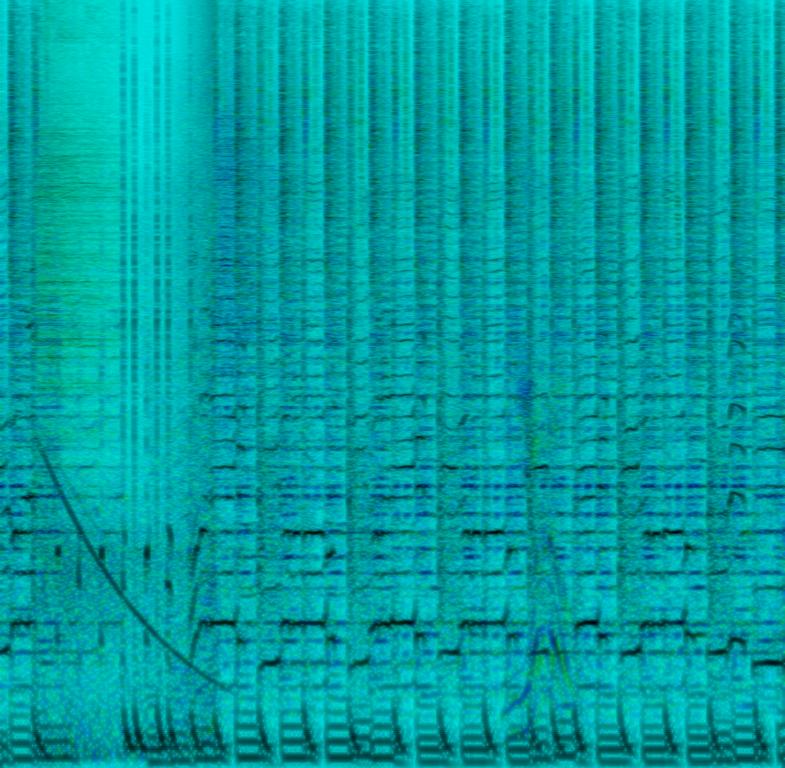
The low quality recording features a pop song that consists of passionate male vocal singing over punchy "4 on the floor" kick pattern, groovy accordion melody, wide tinny hi hats, claps and groovy bass. In the second half of the loop, the instrumental consists of claps, "4 on the floor" kick pattern without the bass, soft crash cymbal, addictive synth melody and wide chicken clucking sound effect. There is a sweep riser at the very end of the loop. It sounds fun and happy, like something kids would listen to.